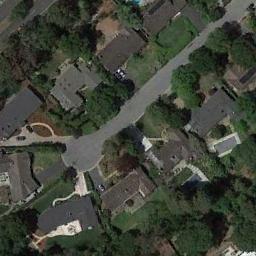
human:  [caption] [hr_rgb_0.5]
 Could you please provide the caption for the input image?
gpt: The houses in the mid-sized residential area are all red .

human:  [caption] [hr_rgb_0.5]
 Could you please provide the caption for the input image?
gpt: The medium residential is on the grass next to some trees and road .

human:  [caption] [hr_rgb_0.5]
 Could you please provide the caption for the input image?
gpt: The medium residential area has some neatly arranged houses and trees on the grass and a road goes through the medium residential area .

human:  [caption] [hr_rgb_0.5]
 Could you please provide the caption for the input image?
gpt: There are many buildings of different shapes and sizes in medium residential area .

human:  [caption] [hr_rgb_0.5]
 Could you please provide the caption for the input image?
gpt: There are some brown buildings and green trees on the medium residential area .